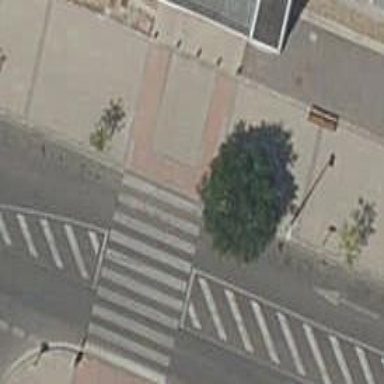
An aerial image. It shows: Zebra crossing on the road.